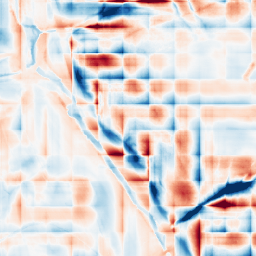
Category: wavelet
Decomposition family: wavelet_dwt
Decomposition parameters: wavelet: db2
level: 5
Upsampling method: quadratic
Upsampling parameters: scale: 4
Upsampling scale: 4